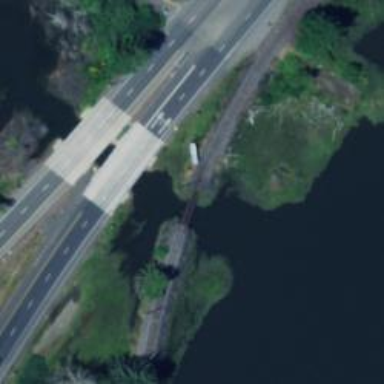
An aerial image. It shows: Bridge over railway line.